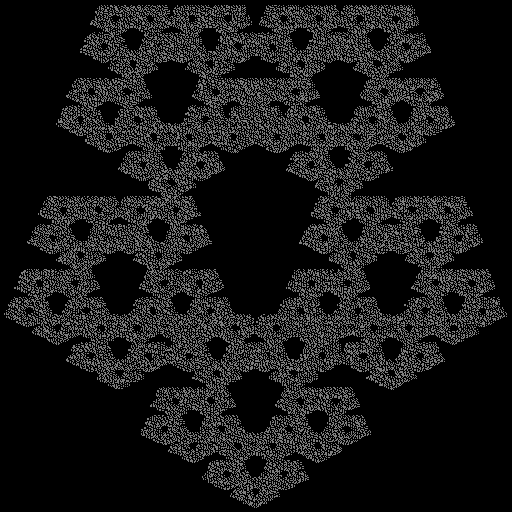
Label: sierpinski_pentagon